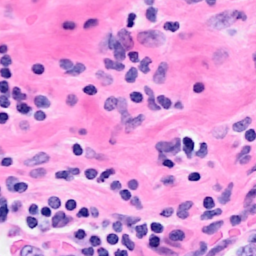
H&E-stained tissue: Breast